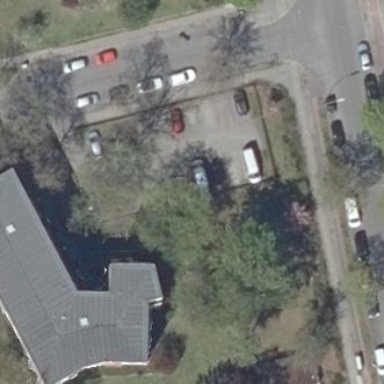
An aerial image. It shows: Parking area with surface.